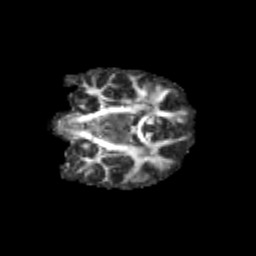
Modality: FA
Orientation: coronal
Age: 12
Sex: female
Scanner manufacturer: siemens
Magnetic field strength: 3 T
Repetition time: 3.8 s
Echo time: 0.07 s